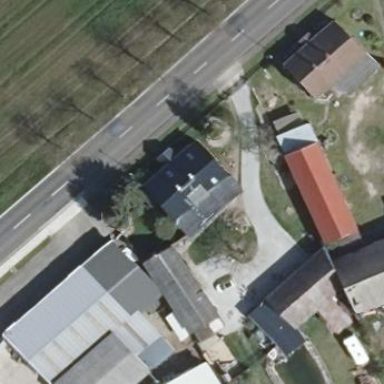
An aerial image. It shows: House with flat roof painted in light gray color.